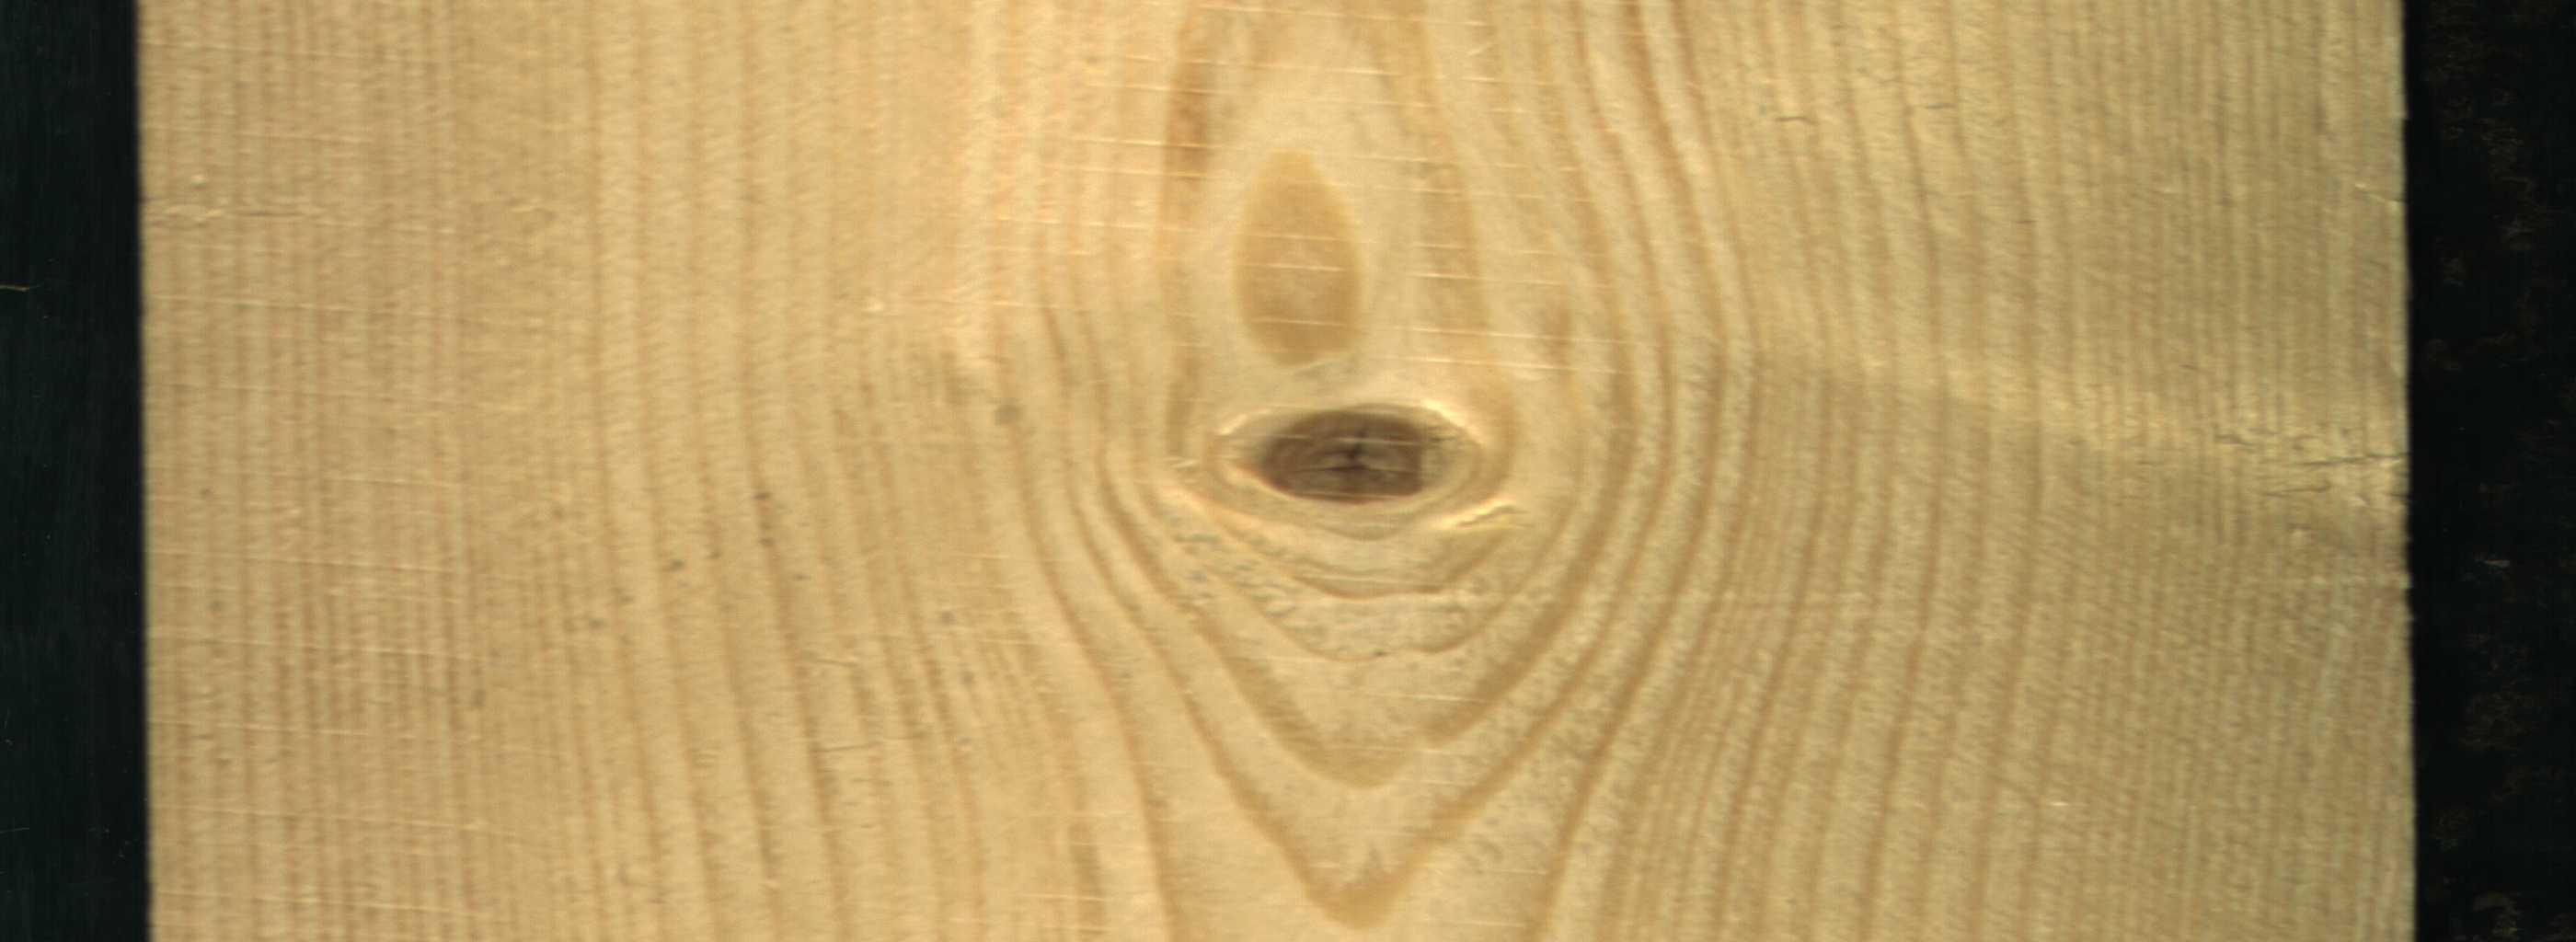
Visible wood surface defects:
Live_Knot